Question: I am trying to implement something like an action bar in android 2.2 .
This is my main.xml
'''
<?xml version="1.0" encoding="utf-8"?>
<LinearLayout
xmlns:android="http://schemas.android.com/apk/res/android"
android:layout_width="fill_parent"
android:layout_height="fill_parent"
>
<include
android:id="@+id/header"
layout="@layout/header"
android:layout_width="fill_parent"
android:layout_height="wrap_content"
/>
<ScrollView
android:layout_width="fill_parent"
android:layout_height="wrap_content"
>
<LinearLayout
android:layout_width="fill_parent"
android:layout_height="wrap_content"
android:orientation="vertical"
android:background="@drawable/dark_button"
>
<Button
android:id="@+id/brand_id"
android:layout_width="fill_parent"
android:layout_height="80dip"
android:text="@string/brand_label"
android:textColor="@color/white"
android:background="@drawable/dark_button"
/>
<Button
android:id="@+id/car_id"
android:layout_width="fill_parent"
android:layout_height="80dip"
android:text="@string/car_label"
android:textColor="@color/white"
android:background="@drawable/dark_button"
android:visibility="gone"
/>
<Button
android:id="@+id/model_id"
android:layout_width="fill_parent"
android:layout_height="80dip"
android:text="@string/model_label"
android:textColor="@color/white"
android:background="@drawable/dark_button"
android:visibility="gone"
/>
<Button
android:id="@+id/location_id"
android:layout_width="fill_parent"
android:layout_height="80dip"
android:text="@string/location_label"
android:textColor="@color/white"
android:background="@drawable/dark_button"
android:visibility="gone"
/>
<Button
android:id="@+id/submit"
android:layout_width="fill_parent"
android:layout_height="80dip"
android:text="@string/submit_label"
android:textColor="@color/white"
android:layout_marginTop="10dip"
android:background="@drawable/dark_button"
android:visibility="gone"
/>
<ProgressBar
android:id="@+id/mainProgressBar"
android:layout_width="wrap_content"
android:layout_height="wrap_content"
android:layout_gravity="center"
android:visibility="gone"
/>
</LinearLayout>
</ScrollView>
</LinearLayout>
'''
And this is my header.xml
'''
<?xml version="1.0" encoding="utf-8"?>
<LinearLayout xmlns:android="http://schemas.android.com/apk/res/android"
android:layout_width="fill_parent"
android:layout_height="match_parent"
android:orientation="horizontal"
>
<Button
android:id="@+id/button1"
android:layout_width="wrap_content"
android:layout_height="wrap_content"
android:text="Button"
android:layout_weight="1" />
<ImageView
android:id="@+id/imageView1"
android:layout_width="wrap_content"
android:layout_height="wrap_content"
android:src="@drawable/logo_toyota"
android:layout_weight="1" />
<Button
android:id="@+id/button2"
android:layout_width="wrap_content"
android:layout_height="wrap_content"
android:text="Button"
android:layout_weight="1" />
</LinearLayout>
'''
I am getting the o/p as
I am wondering what is wrong with the code. I am new to android development. Any help is highly appreciated.
Thanks in advance
Aman Gautam
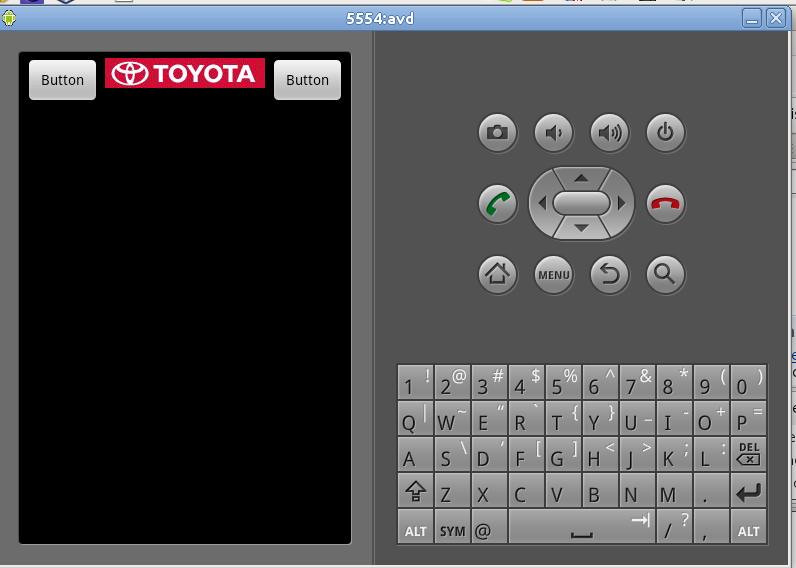
Answer: It is showed in horizontal orientation because it is set by default
In root layout of
just put